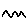
Label: zigzag